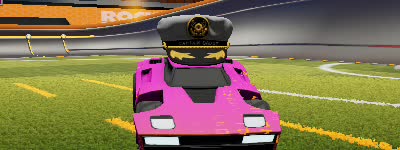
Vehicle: breakout